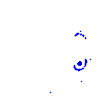
Particle: electron